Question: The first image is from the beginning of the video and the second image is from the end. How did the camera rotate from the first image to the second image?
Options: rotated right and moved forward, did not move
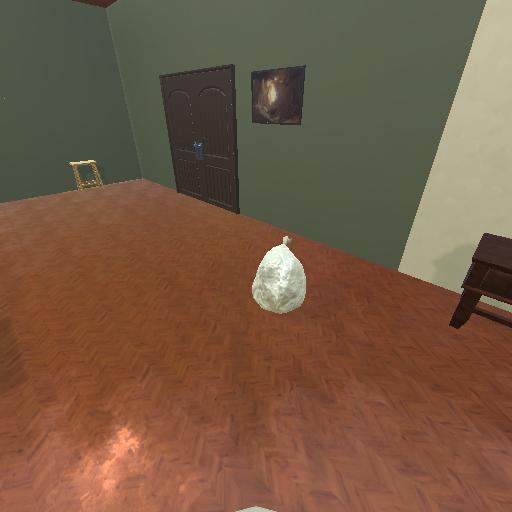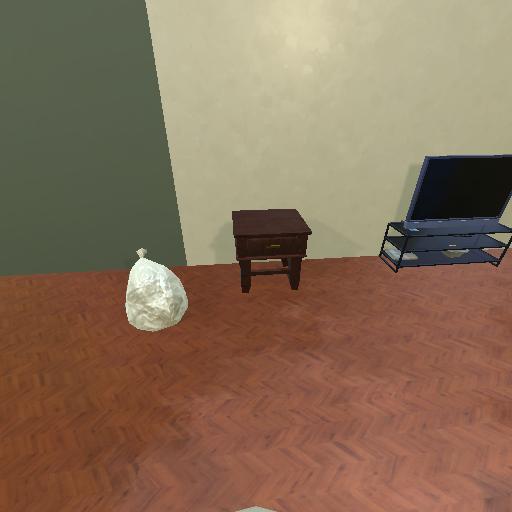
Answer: rotated right and moved forward